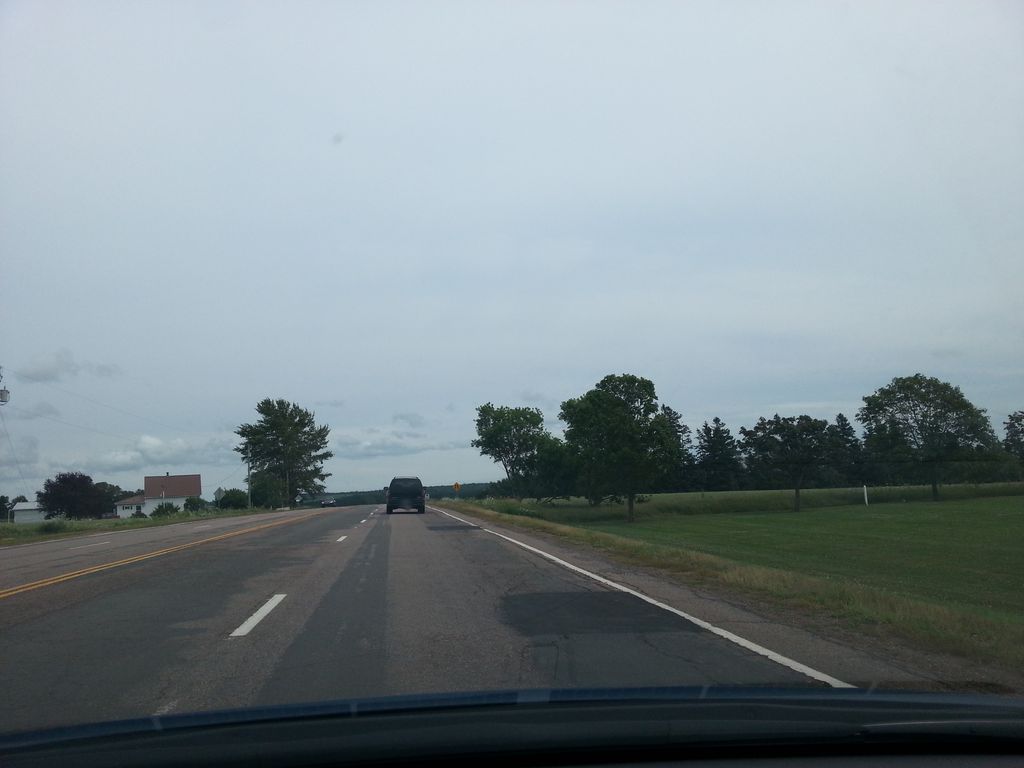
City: charlottetown